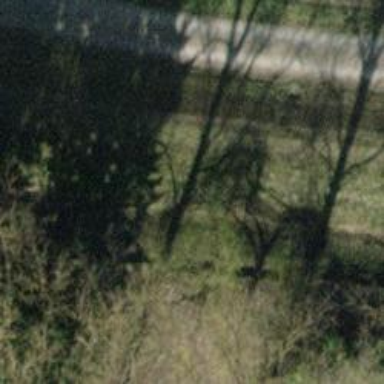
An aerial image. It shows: Grassy path with embankment.